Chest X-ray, AP view. Patient: 2 years old, sex F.
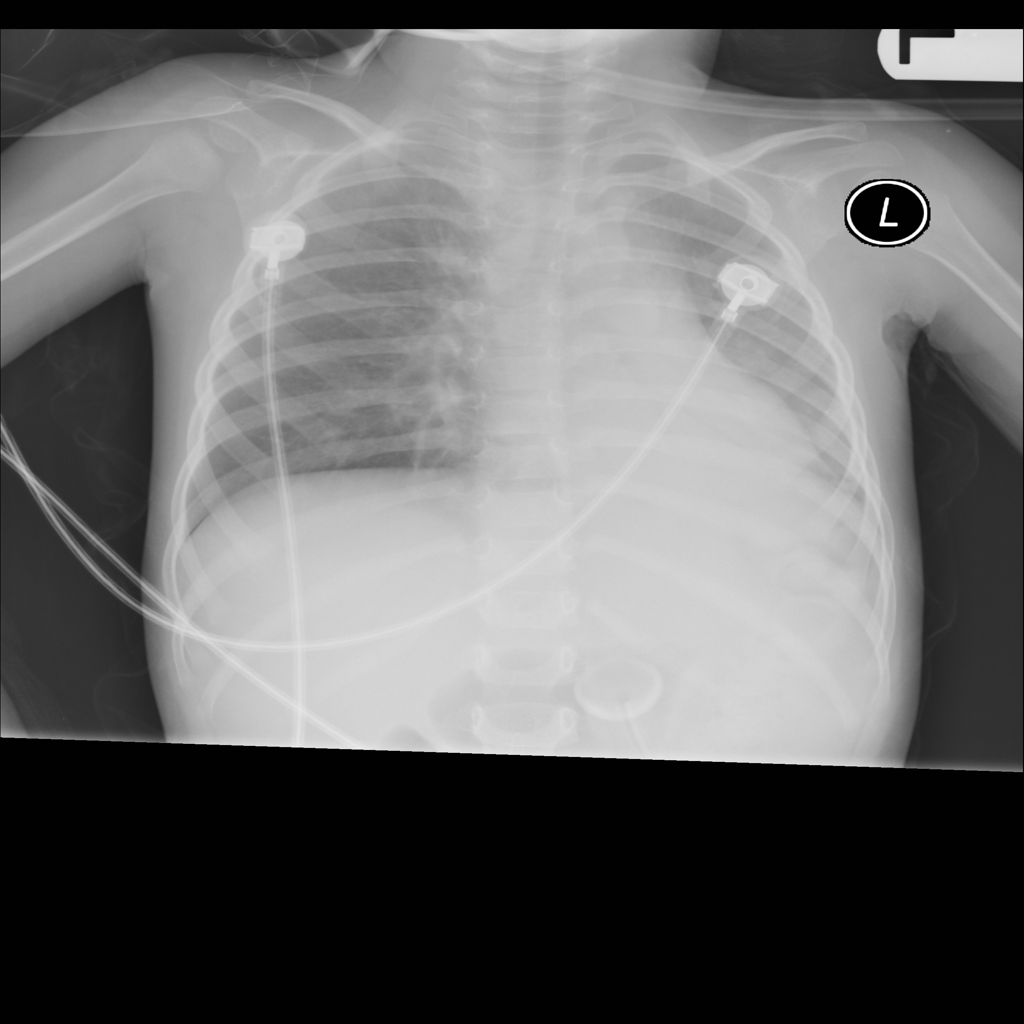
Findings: Atelectasis